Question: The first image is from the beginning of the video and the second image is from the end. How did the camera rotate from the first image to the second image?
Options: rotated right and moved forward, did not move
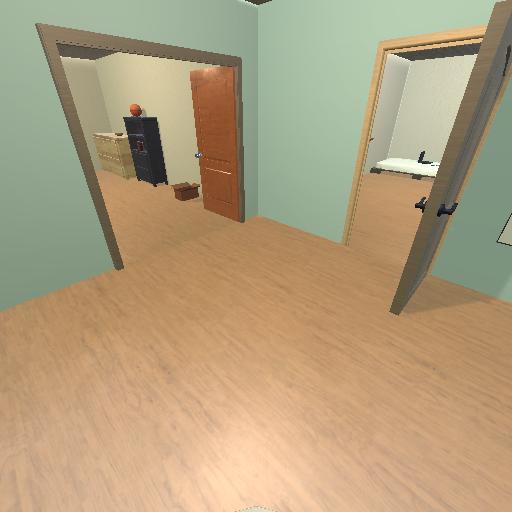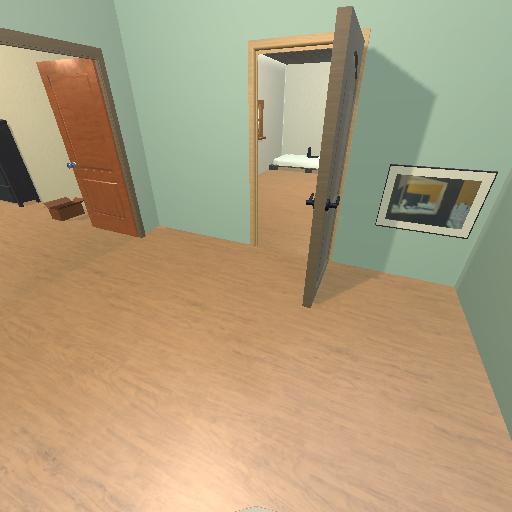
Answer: rotated right and moved forward